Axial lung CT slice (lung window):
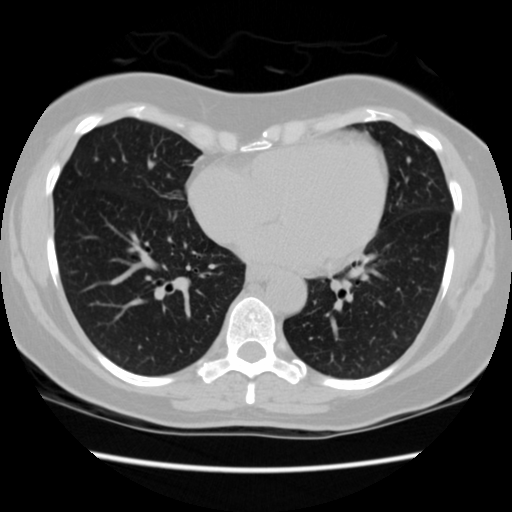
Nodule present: no